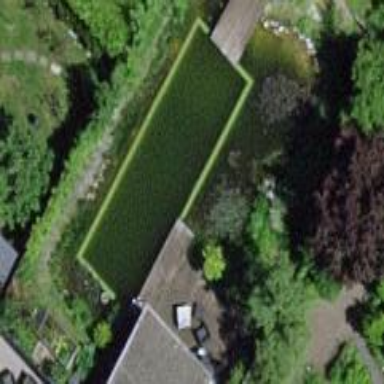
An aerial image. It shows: Pond with natural water.